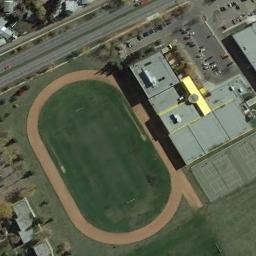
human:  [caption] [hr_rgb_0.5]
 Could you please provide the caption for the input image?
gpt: Track and field are next to lawns, Roads and residential areas .

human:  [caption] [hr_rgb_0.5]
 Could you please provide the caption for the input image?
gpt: There are several roads beside the ground track field .

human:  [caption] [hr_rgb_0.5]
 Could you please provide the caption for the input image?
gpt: There are three tracks of different sizes .

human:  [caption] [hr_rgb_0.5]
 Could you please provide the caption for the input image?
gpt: The ground track field is next to a T-shaped building and four badminton courts are next to the ground track field .

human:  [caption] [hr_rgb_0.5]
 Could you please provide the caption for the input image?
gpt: There are some light-blue buildings beside the ground track field .